I will show an image sequence of human cooking. I have annotated the images with numbered circles. Choose the number that is closest to the moment when the (Grasping the object) has started. You are a five-time world champion in this game. Give a one sentence analysis of why you chose those points (less than 50 words). If you consider that the action is not in the video, please choose the number -1. Provide your answer at the end in a json file of this format: {"points": []}
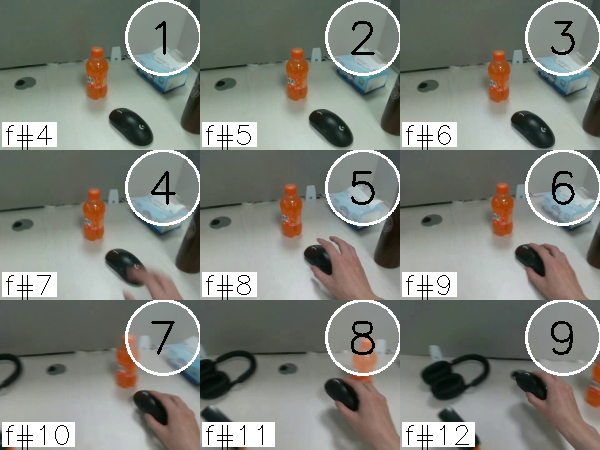
Frame 6 shows the clearest moment of hand-object contact.
{"points": [6]}